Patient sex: M
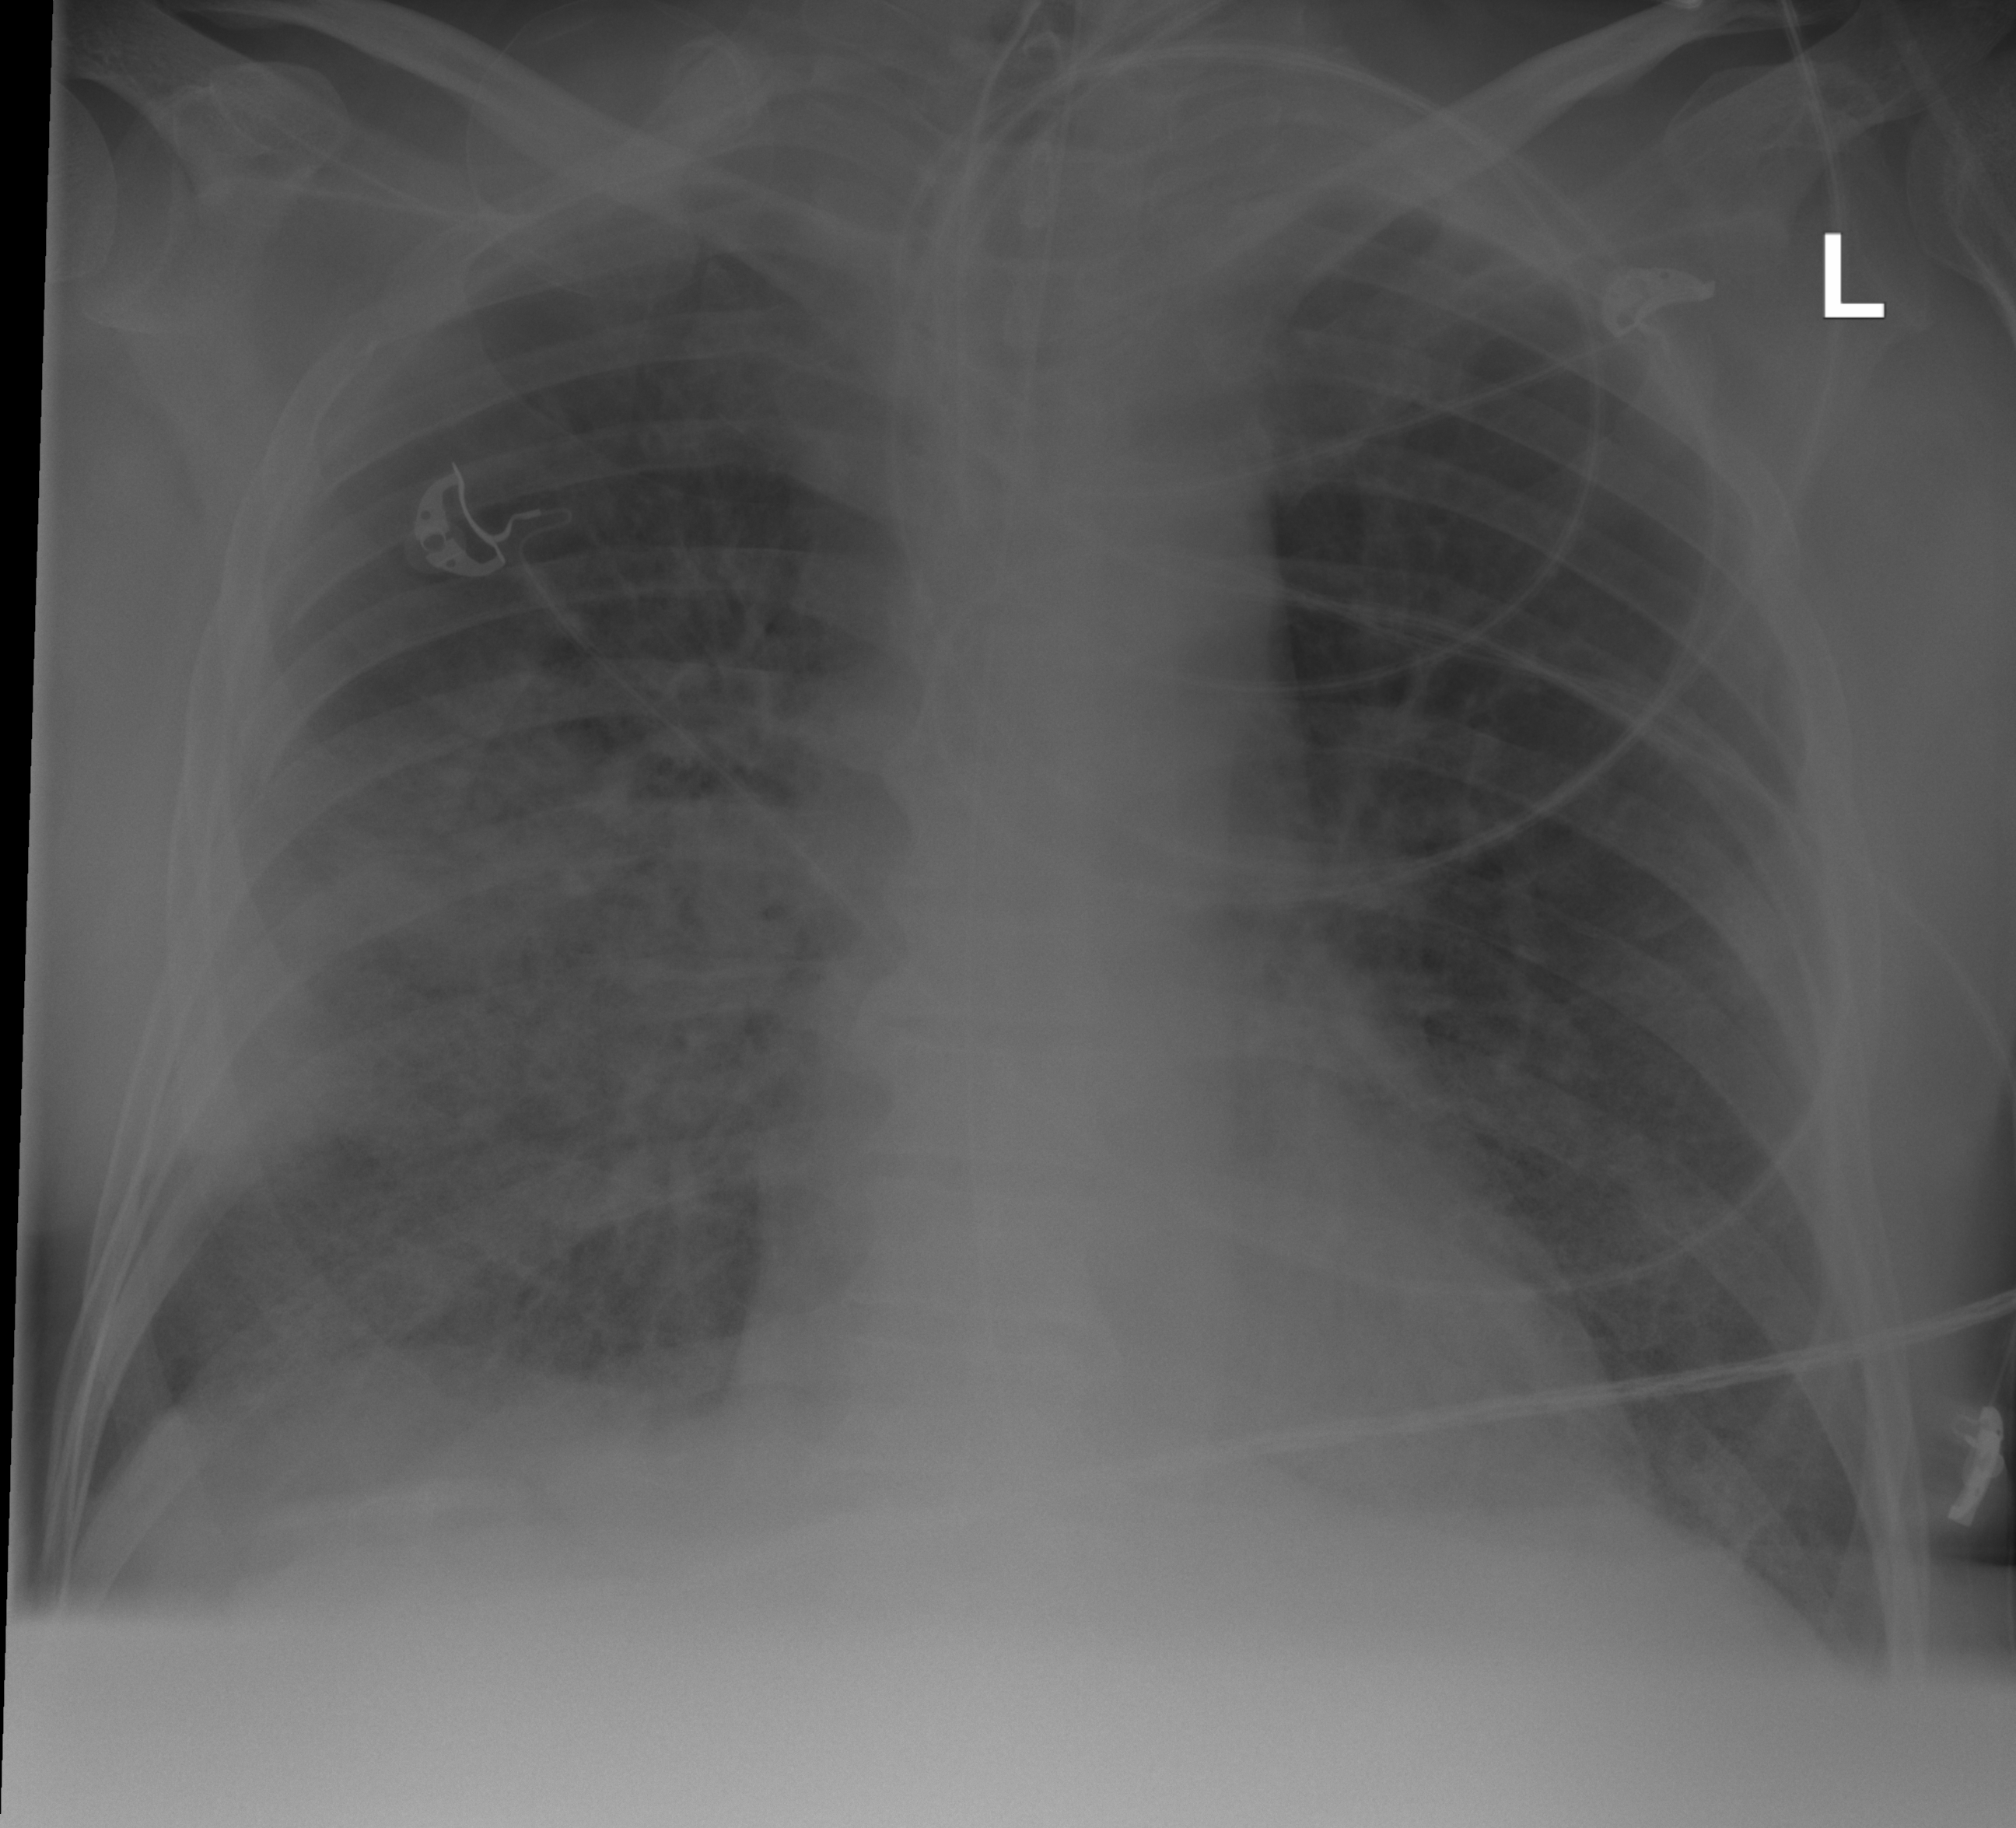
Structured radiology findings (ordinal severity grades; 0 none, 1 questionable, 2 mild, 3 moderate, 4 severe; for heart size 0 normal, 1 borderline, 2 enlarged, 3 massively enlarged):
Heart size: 0
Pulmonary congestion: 2
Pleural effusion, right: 2
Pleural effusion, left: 1
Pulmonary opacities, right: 3
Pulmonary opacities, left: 2
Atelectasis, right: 3
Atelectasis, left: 2